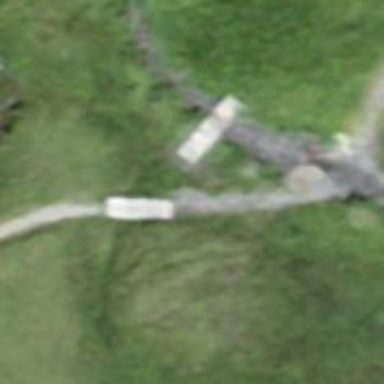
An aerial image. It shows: Path on the ground with excellent trail visibility that leads to bridge.